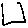
Label: square